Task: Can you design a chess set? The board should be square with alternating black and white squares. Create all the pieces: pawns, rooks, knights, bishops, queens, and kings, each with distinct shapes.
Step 657:
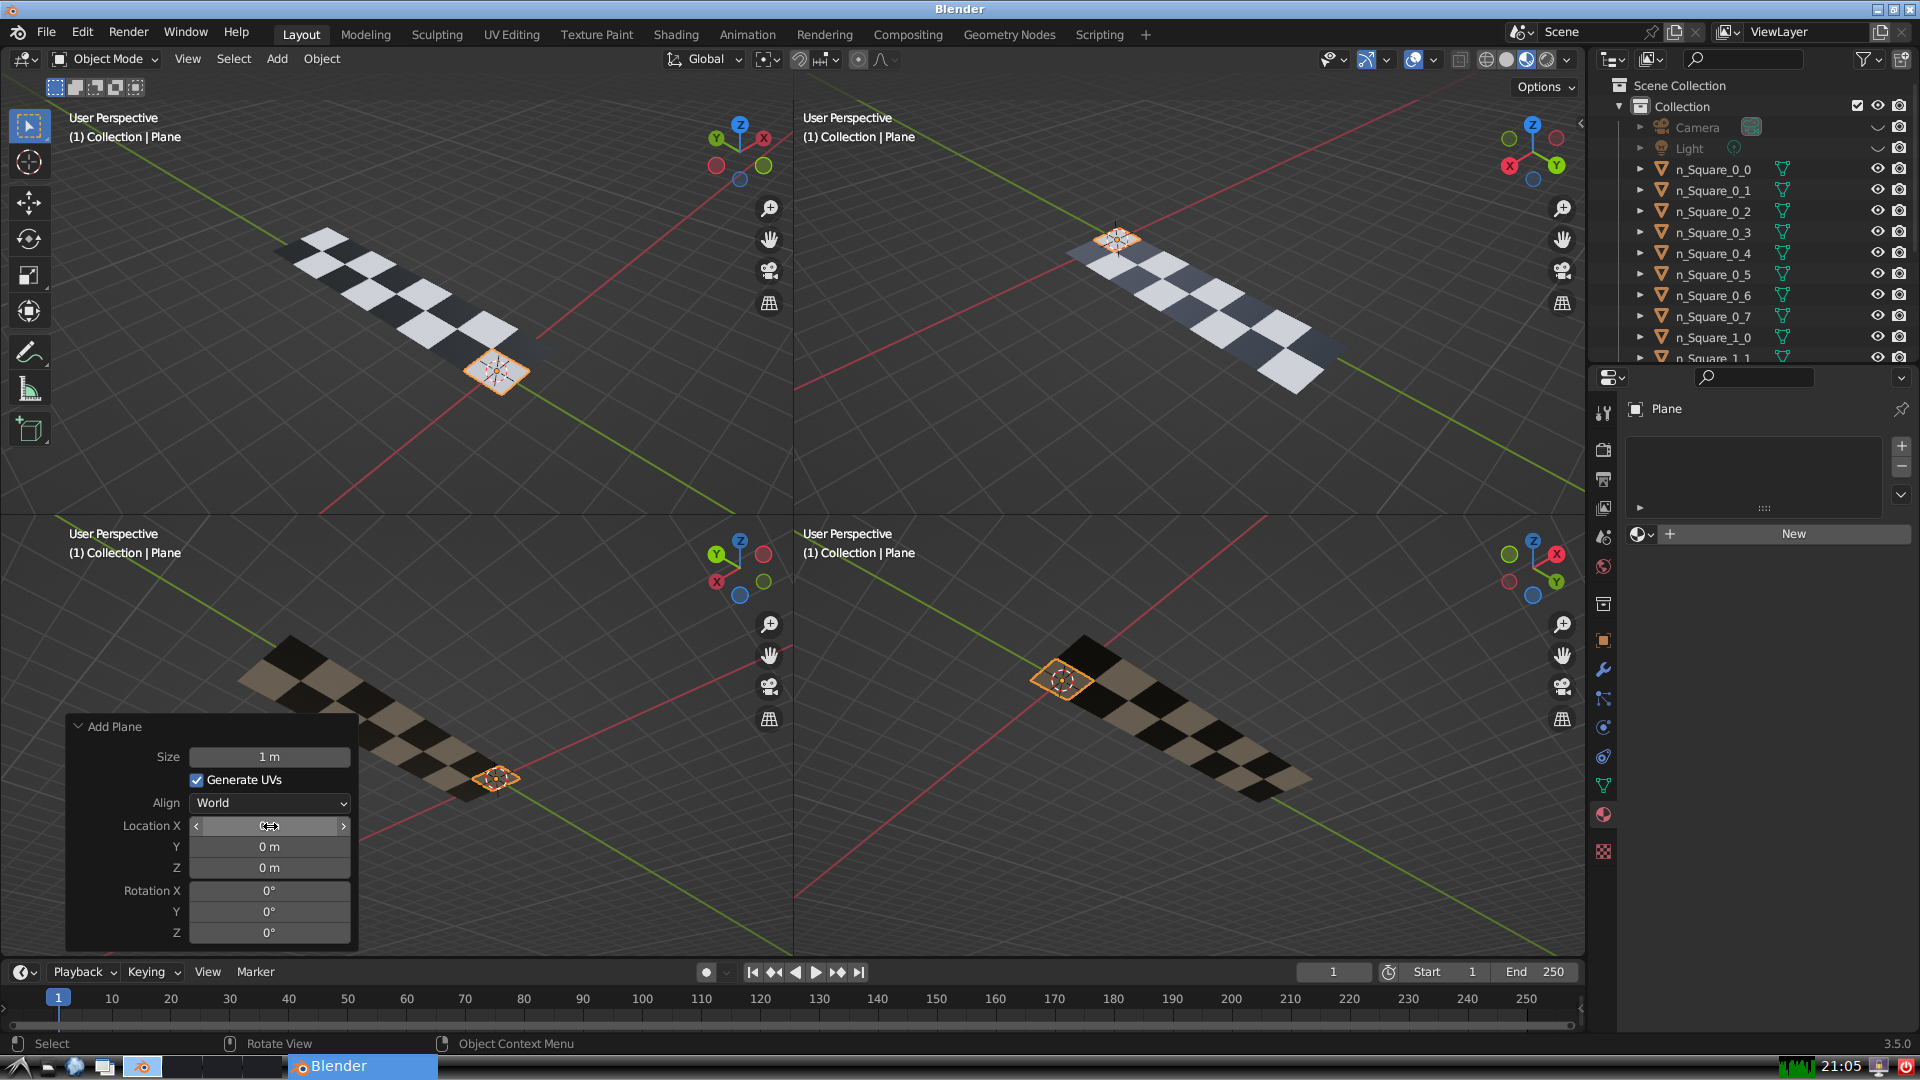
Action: click: no